Question: I need to evaluate a function in a complicated domain and only in this domain. There are values outside of it but I don't want them plotted. I don't know how to create a proper 'meshgrid' to do so.
There's a picture of the domain I am talking about down here:

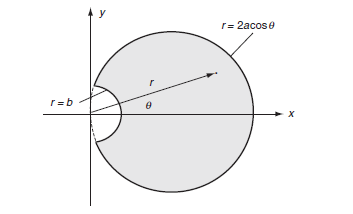
Answer: how about:
'''
[x, y]=meshgrid(linspace(0,10,1000),linspace(-5,5,1000));
r=sqrt(x.^2+y.^2);
theta=atan2(y,x);
a=4;
b=1;
I = r<2*a*cos(theta) & theta<pi/2 & theta>-pi/2 & r>b; % this is what you want
imagesc([0 10],[-5 5],I)
'''
<URL>
So 'I' is a matrix of '1' in the domain and '0' outside, based on the logical conditions set in the question.... I chose some arbitrary values of 'a','b', etc to demonstrate it in a plot...